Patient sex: M
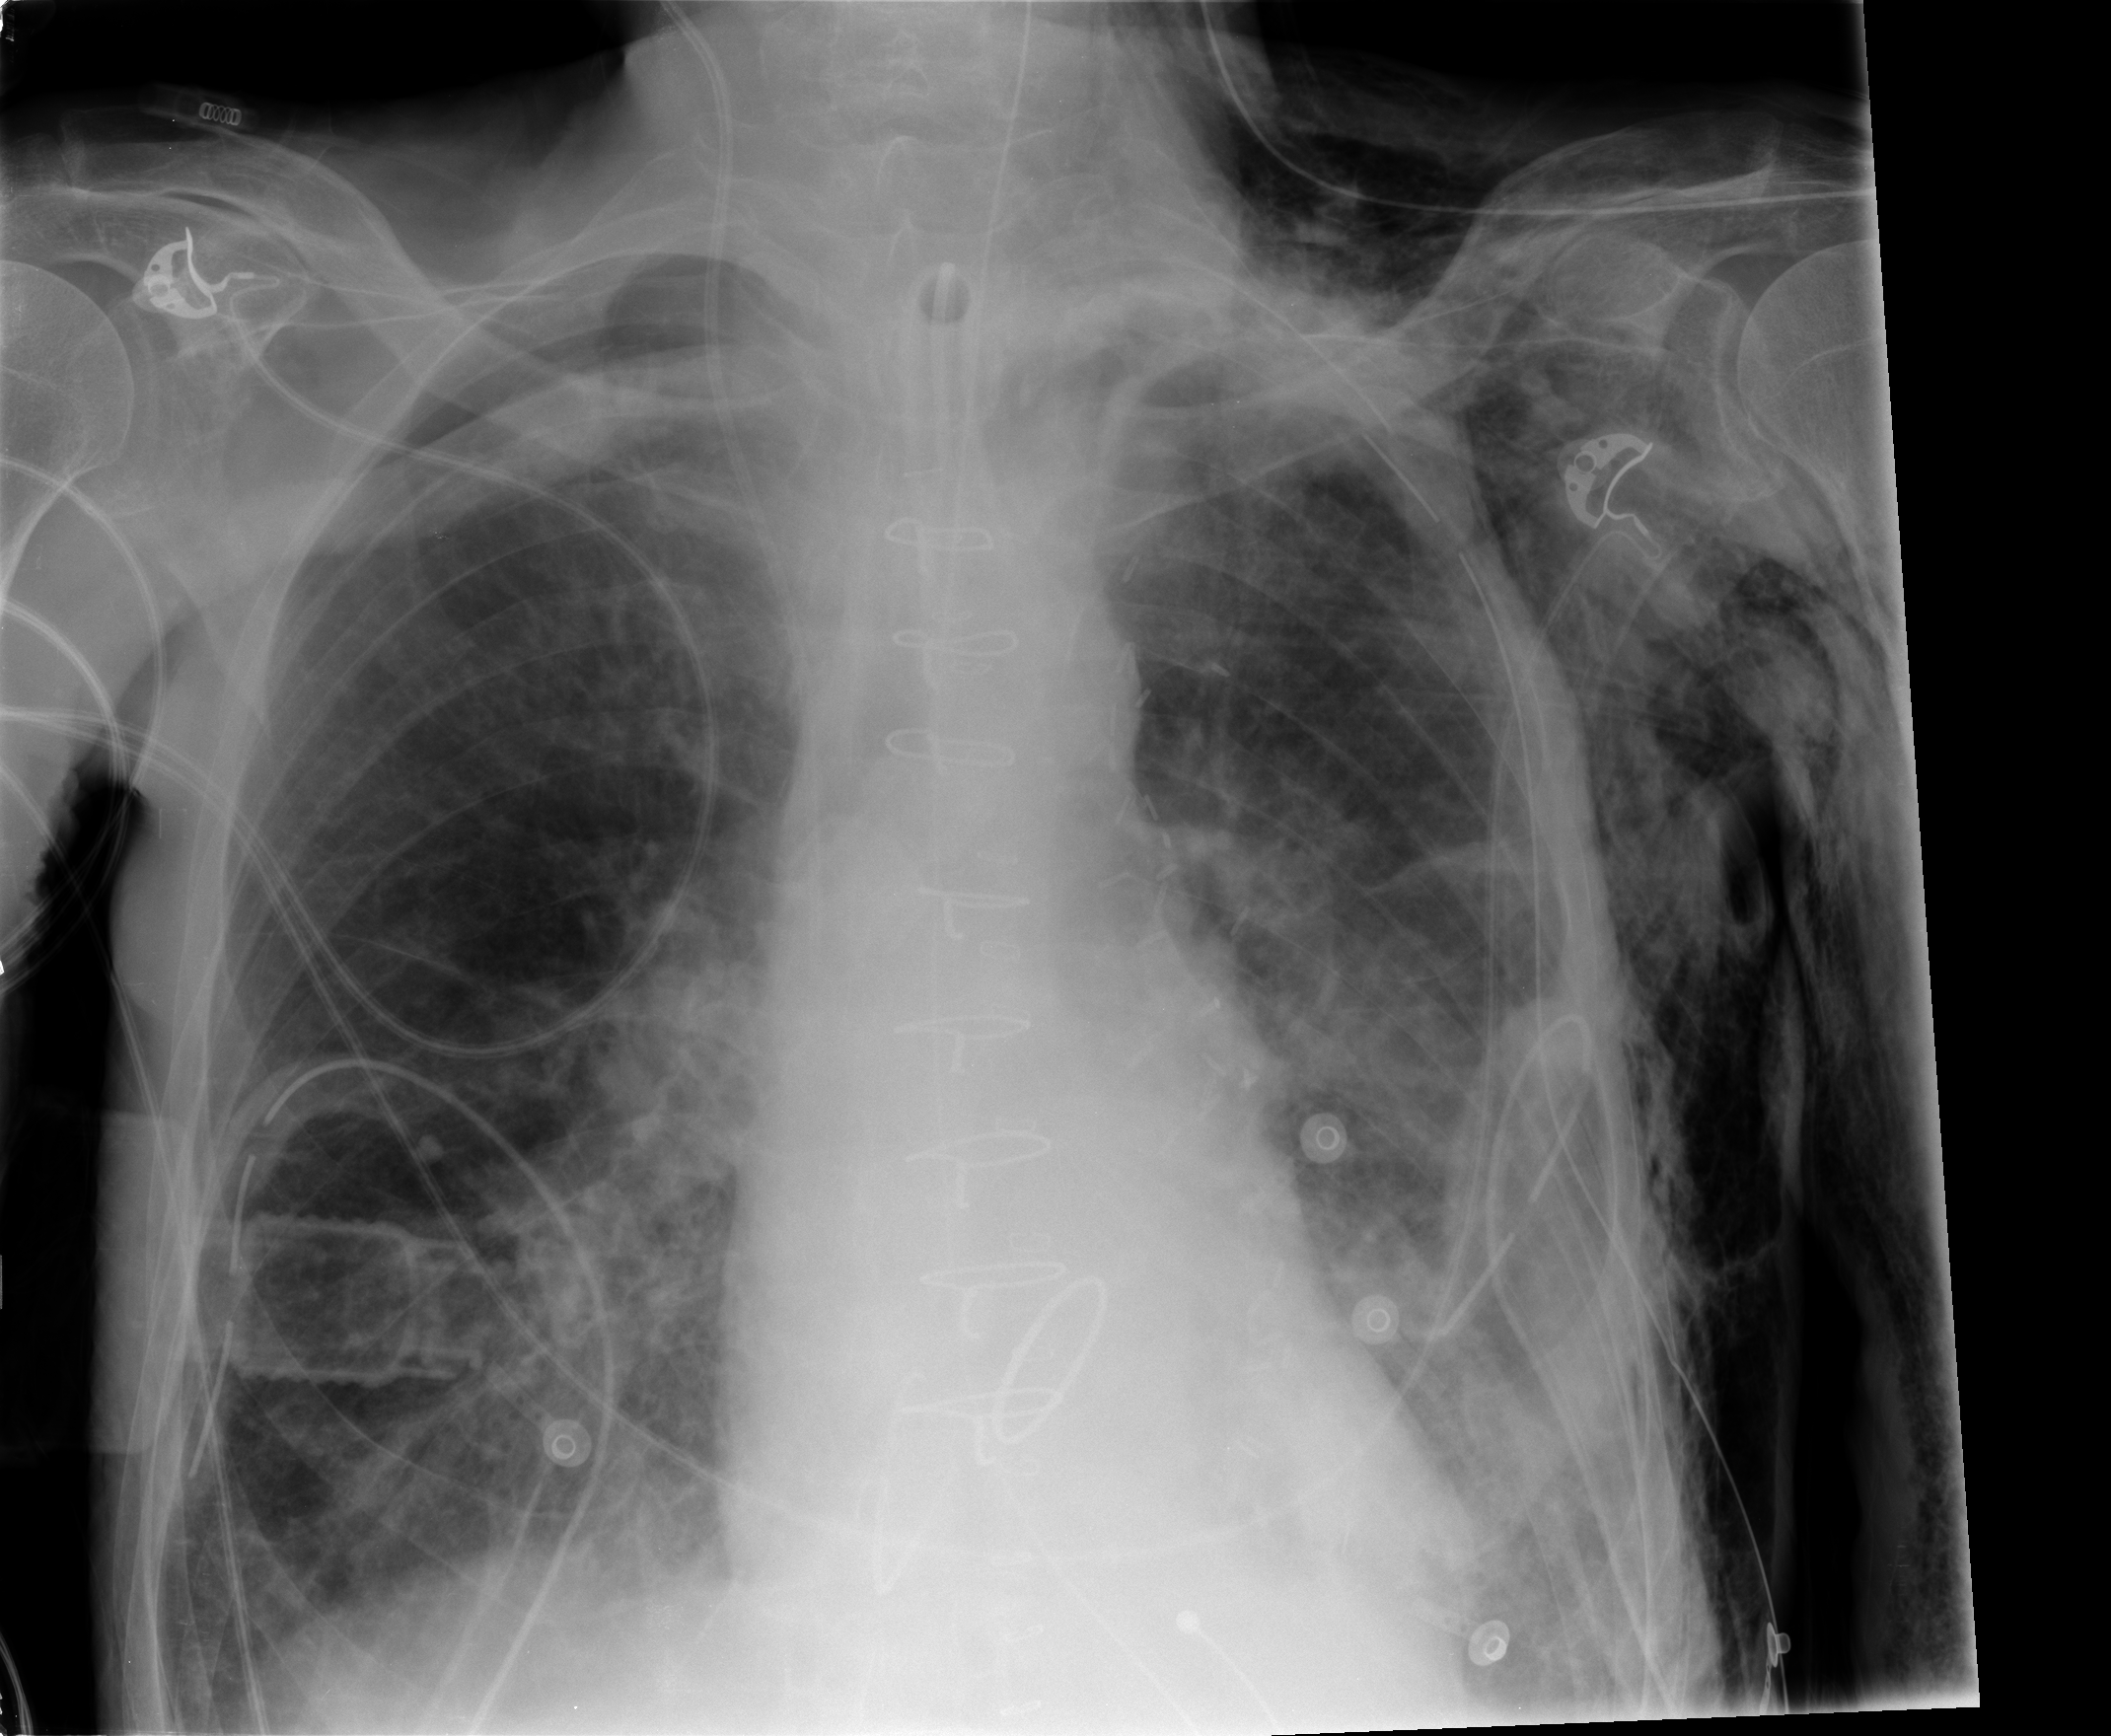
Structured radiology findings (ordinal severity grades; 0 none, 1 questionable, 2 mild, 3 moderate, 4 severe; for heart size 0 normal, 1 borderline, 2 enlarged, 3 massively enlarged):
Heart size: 0
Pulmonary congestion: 0
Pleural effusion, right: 1
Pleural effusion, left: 1
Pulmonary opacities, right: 0
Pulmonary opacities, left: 0
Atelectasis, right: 2
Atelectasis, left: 2